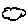
Label: cloud